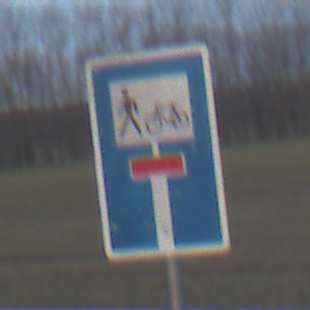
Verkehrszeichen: SackgasseRadverkehrFussgaengerDurchlaessig
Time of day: SunriseSunset
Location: Outdoor (Nature)
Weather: PartlyCloudy
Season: NotSpecified
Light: Natural